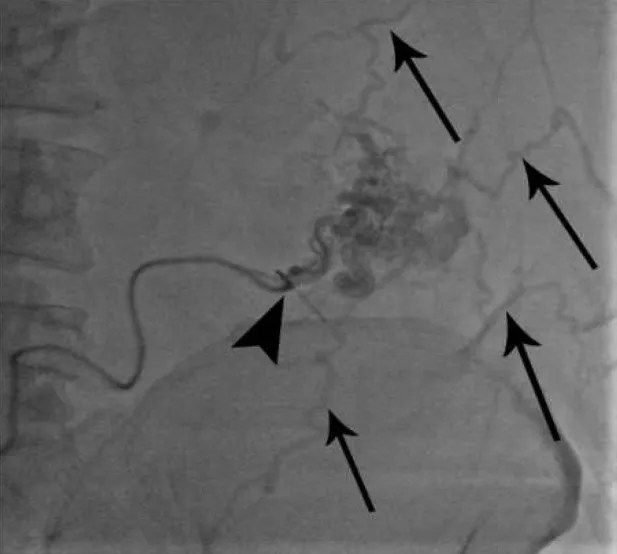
Ultrasound guide parastomal varicose vein puncture and contrast injection in inferomedial part of colostomy (mesenteric part) (arrowhead) and multiple afferent tiny subcutaneous systemic veins (arrows).
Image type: radiology (scintigraphy)